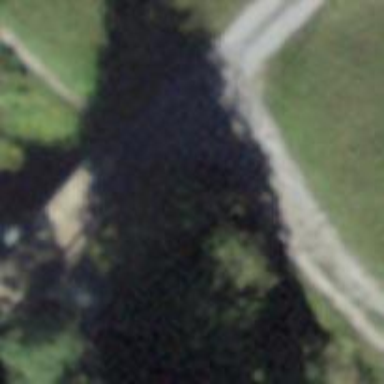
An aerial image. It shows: Guidepost providing information.